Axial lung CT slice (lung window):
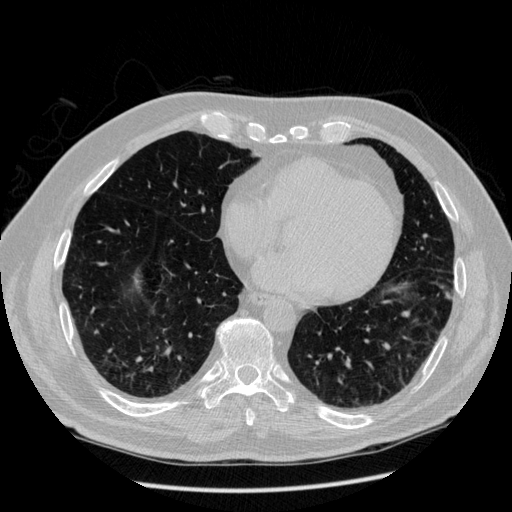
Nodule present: no